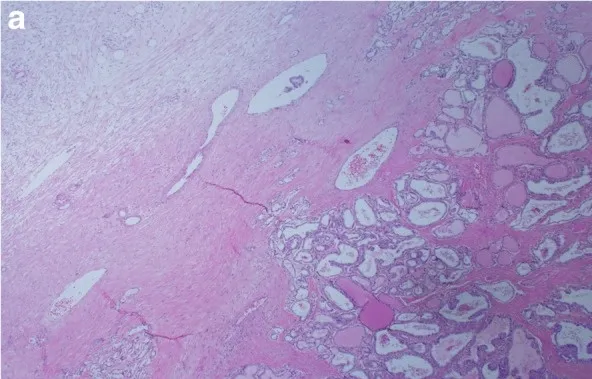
Low and High power hematoxylin and eosin-stained section. A; Low power hematoxylin and eosin-stained section (4x) demonstrates thyroid follicles of papillary carcinoma arising in benign thyroid follicles of SO.
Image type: pathology (h&e)